【题型】填空题　【知识点】立体几何　【难度】easy
在《九章算术》中，将底面为矩形且有一条侧棱与底面垂直的四棱锥称为“阳马”。如图，在“阳马”$P-ABCD$中，$PA \perp$底面$ABCD$，$AD = 2$，$AB = 2$，$PA = 4$，$F$是棱$BC$的中点，点$E$是棱$AB$上的动点，则当$\triangle PEF$的周长最小时，三棱锥$P-AEF$外接球的表面积为\underline{\quad\quad\quad\quad}。

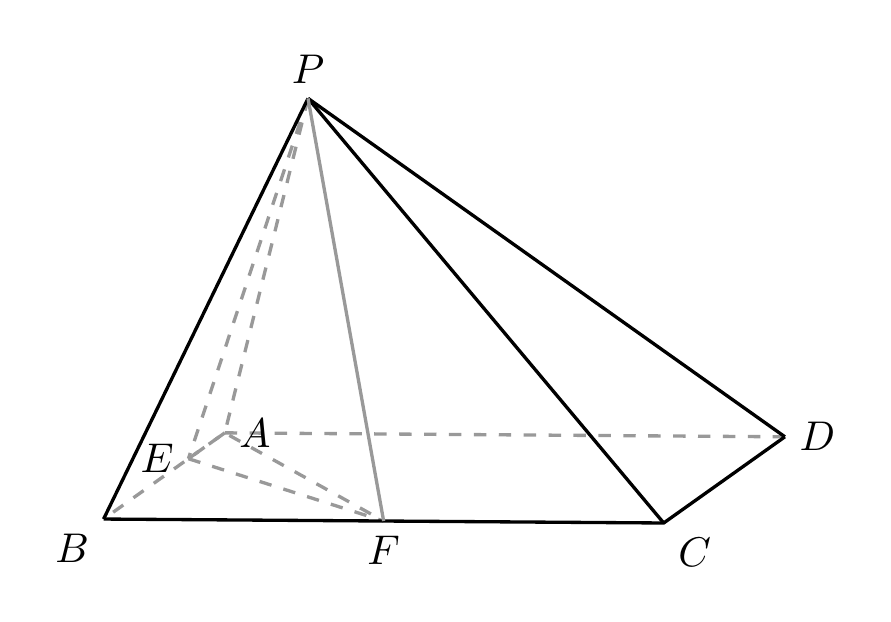
【解答】
【答案】$\boldsymbol{14\pi}$

【分析】利用平面展开法确定$\triangle PEF$周长最小时$E$的位置；结合正弦定理求$\triangle AEF$的外接圆半径；依据“侧棱垂直底面”的三棱锥外接球性质，计算外接球半径并求表面积。

【详解】要使$\triangle PEF$周长最小，因$PF$为定值，需最小化$PE + EF$。\\
将平面$PAB$展开至与平面$ABCD$共面，如图所示，\\
连接$P$与$F$，交点$E$为$AB$中点，$AE = 1$。

三棱锥$P-AEF$中，$PA \perp$平面$AEF$。

在$\triangle AEF$中，$AE = 1$，$EF = \sqrt{5}$，$\angle EAF = 45^\circ$，\\
设$\triangle AEF$的外接圆半径为$r$，则
\[
2r = \frac{EF}{\sin \angle EAF} = \frac{\sqrt{5}}{\frac{\sqrt{2}}{2}} = \sqrt{10},
\]\\
所以$\triangle AEF$的外接圆半径$r = \frac{\sqrt{10}}{2}$。

因$PA \perp$平面$AEF$，三棱锥外接球半径$R$满足：
\[
R^2 = r^2 + \left(\frac{PA}{2}\right)^2 = \left(\frac{\sqrt{10}}{2}\right)^2 + 1^2 = \frac{7}{2}.
\]
故外接球表面积为：$4\pi R^2 = 4\pi \times \frac{7}{2} = 14\pi$。

故答案为：$14\pi$。

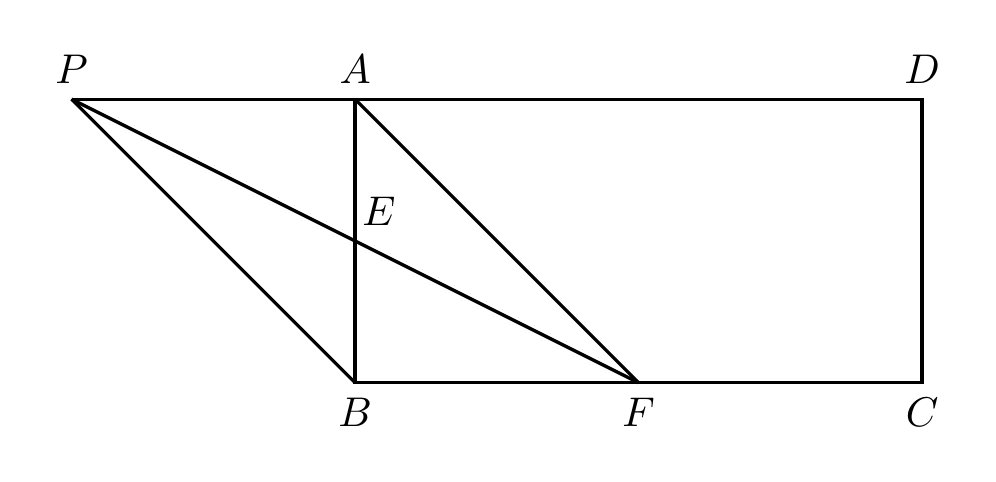